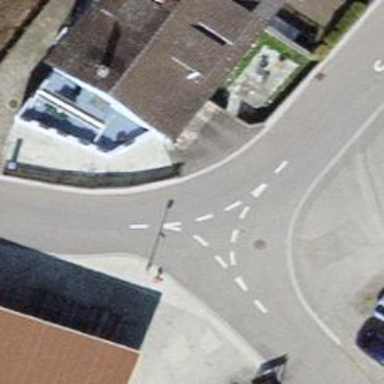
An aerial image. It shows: Residential road with asphalt surface and no sidewalk.